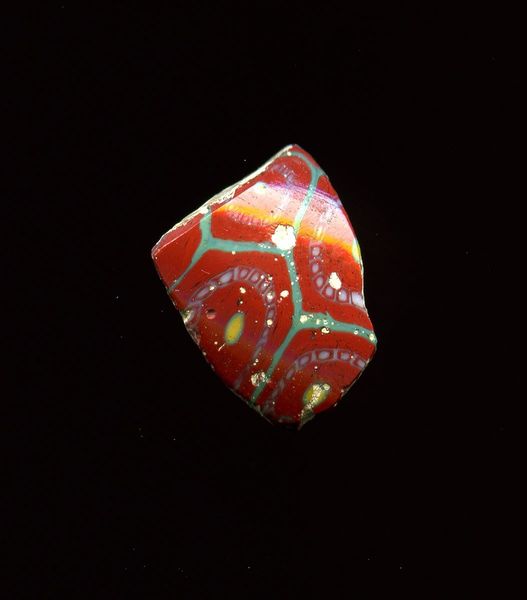
Titel: Fragment eines Gefäßes
Standort: Hamburg
Institution: Museum für Kunst und Gewerbe Hamburg
Schlagwörter: glas, antike, technik, kaiserzeit, aufbewahrung, blumenornamente, gefäß, behälter, frühe kaiserzeit, prinzipat, römische, millefiori, mittlere, späte